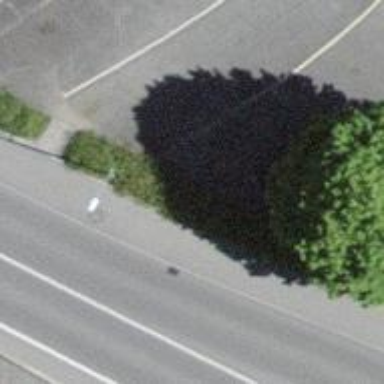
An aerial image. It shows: Asphalt parking aisle designated as service road.